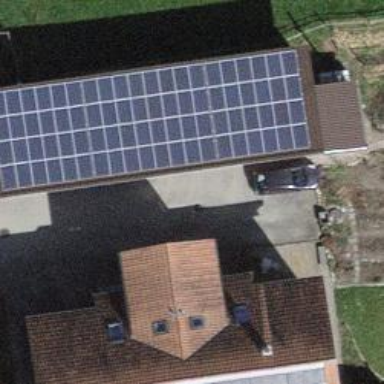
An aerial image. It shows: Solar photovoltaic panel generator.